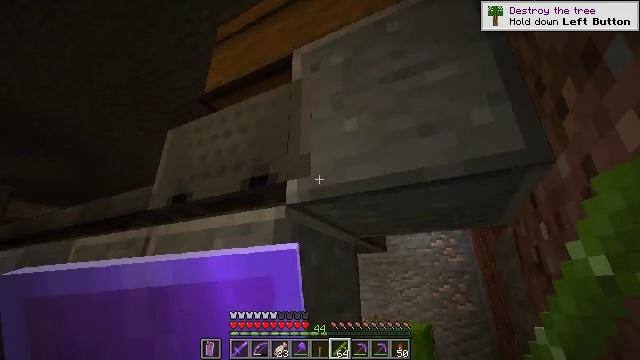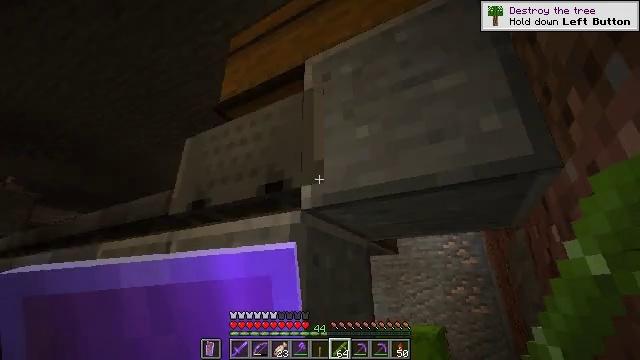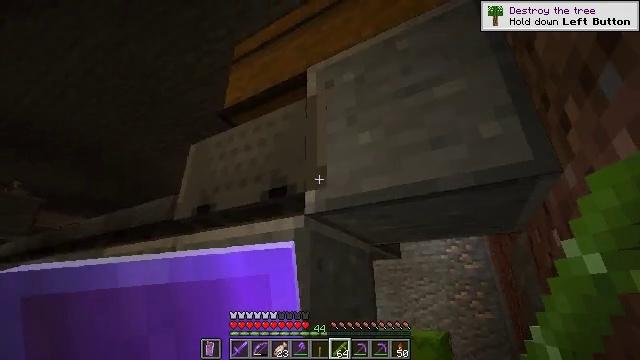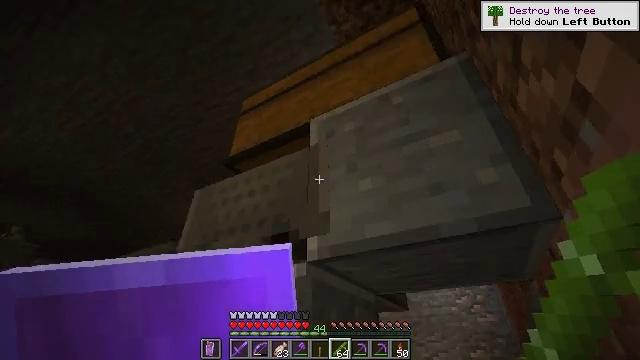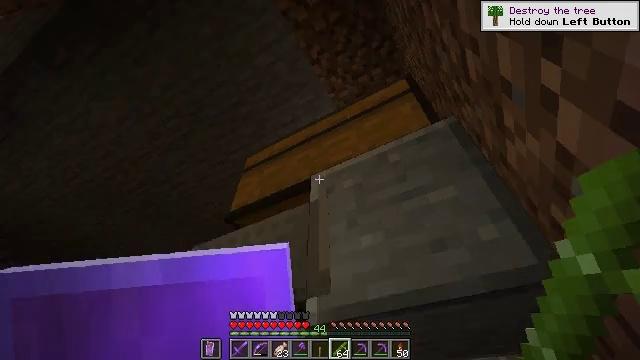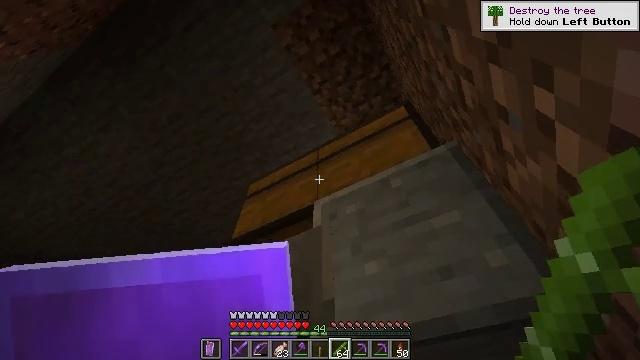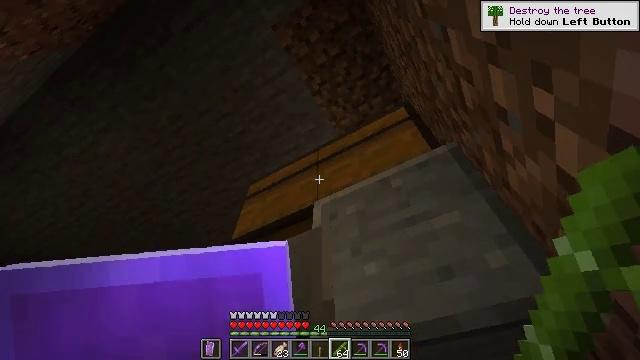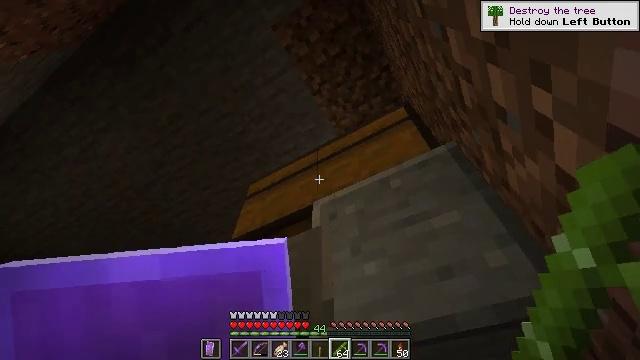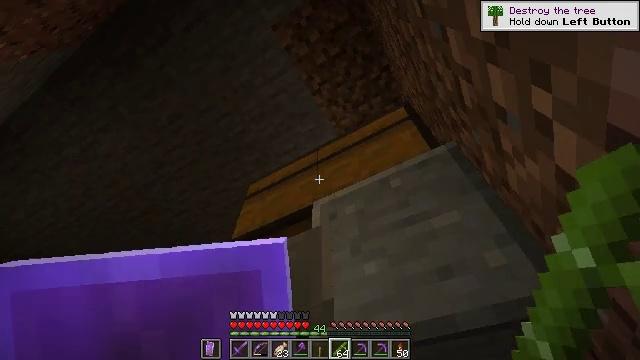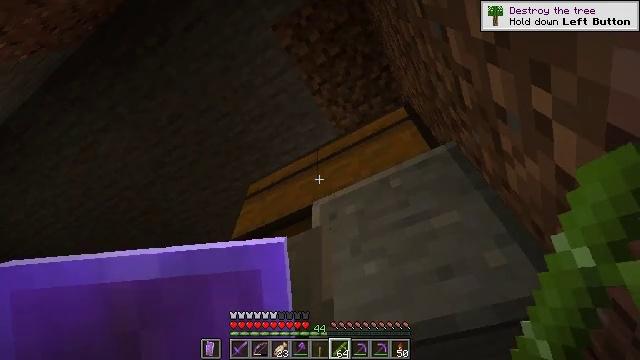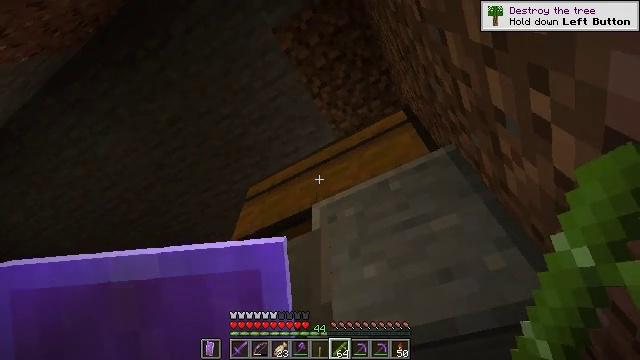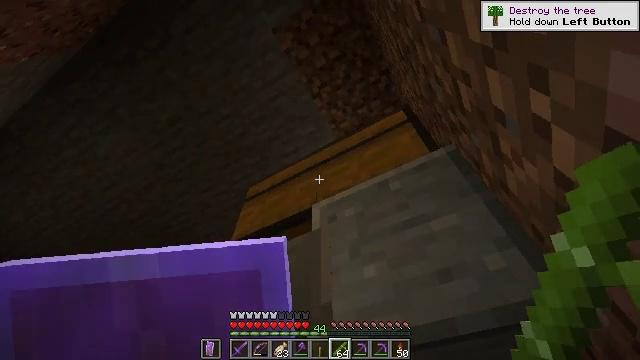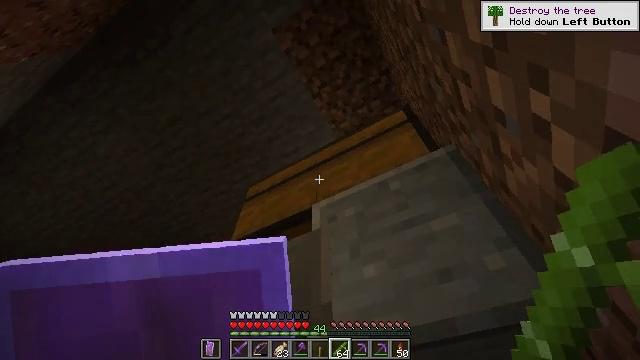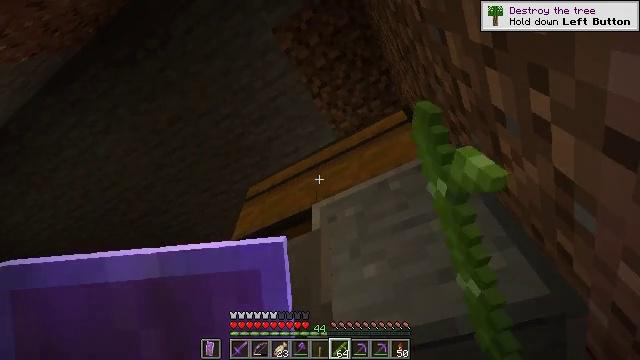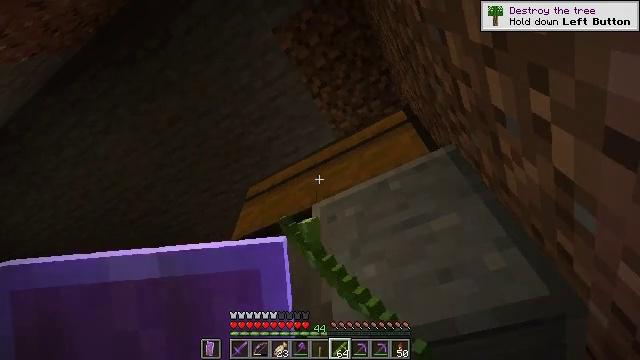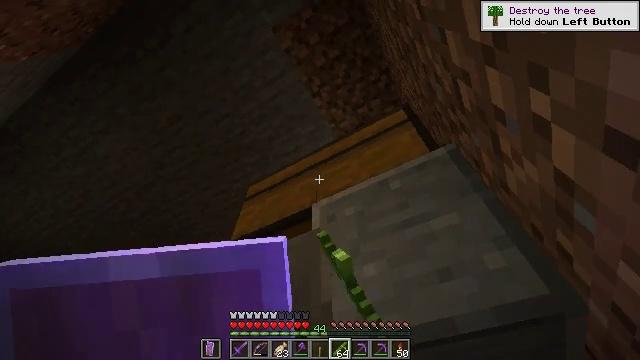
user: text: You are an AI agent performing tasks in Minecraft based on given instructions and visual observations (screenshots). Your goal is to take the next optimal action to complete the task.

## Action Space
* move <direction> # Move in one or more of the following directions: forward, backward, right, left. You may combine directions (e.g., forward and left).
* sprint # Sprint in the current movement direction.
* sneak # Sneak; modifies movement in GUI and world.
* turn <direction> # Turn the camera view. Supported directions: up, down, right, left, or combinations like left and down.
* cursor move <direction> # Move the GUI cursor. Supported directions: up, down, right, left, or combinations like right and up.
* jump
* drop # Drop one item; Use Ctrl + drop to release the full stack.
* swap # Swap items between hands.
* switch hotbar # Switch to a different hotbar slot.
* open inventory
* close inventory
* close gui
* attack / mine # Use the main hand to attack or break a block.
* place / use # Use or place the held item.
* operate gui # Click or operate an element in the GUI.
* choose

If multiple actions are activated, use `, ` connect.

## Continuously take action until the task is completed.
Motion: motion action
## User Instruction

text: Break the lime shulker box to relocate it.
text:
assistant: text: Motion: turn left
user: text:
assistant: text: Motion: no_op
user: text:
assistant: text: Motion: turn up
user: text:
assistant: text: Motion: turn up
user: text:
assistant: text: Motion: turn up
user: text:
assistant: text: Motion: no_op
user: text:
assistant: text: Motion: no_op
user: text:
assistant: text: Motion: no_op
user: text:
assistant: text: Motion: no_op
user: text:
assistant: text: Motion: no_op
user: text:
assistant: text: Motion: no_op
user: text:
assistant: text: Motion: use / place
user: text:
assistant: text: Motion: use / place
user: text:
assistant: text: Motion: use / place
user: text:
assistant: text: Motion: no_op
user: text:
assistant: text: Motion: no_op
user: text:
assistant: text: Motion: no_op
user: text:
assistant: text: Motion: no_op
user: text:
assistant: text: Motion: no_op
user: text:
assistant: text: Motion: no_op
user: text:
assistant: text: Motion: no_op
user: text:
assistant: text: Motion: no_op
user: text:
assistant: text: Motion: no_op
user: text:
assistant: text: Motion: turn right and down
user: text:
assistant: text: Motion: turn right and down
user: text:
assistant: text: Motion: no_op
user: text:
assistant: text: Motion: no_op
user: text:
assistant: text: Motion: no_op
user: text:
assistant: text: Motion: no_op
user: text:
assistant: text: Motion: no_op